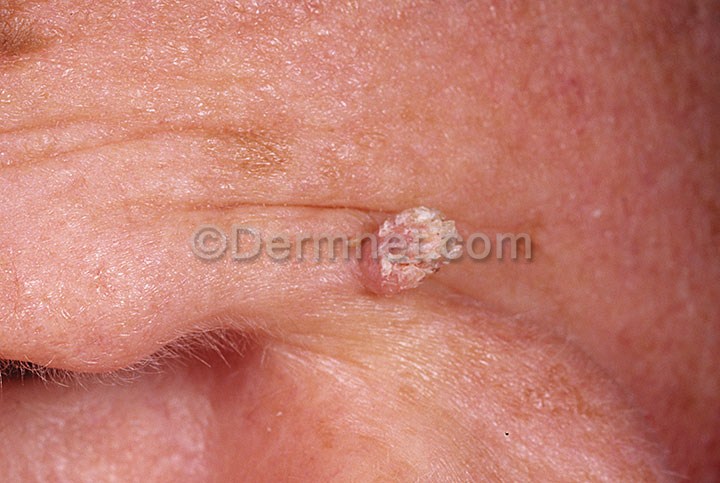
Disease: Warts Molluscum and other Viral Infections